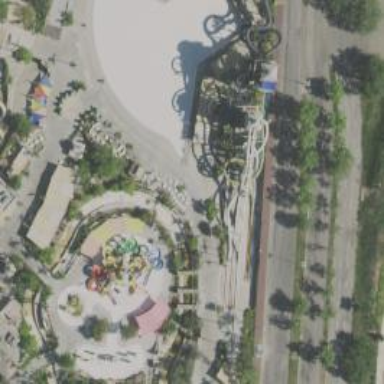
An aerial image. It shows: Water slide attraction.